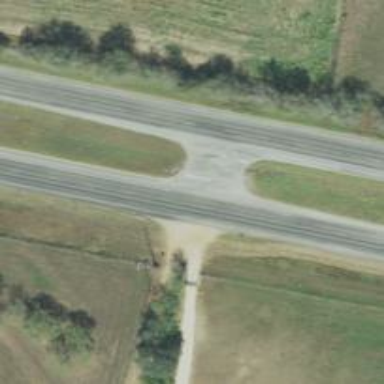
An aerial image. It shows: Trunk link highway.